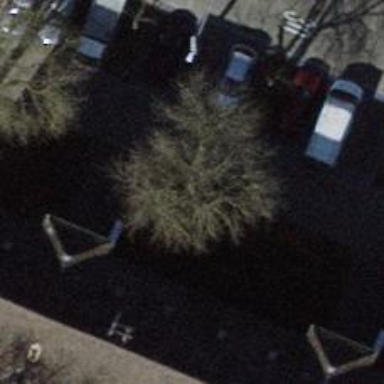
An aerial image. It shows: Avenue of trees.